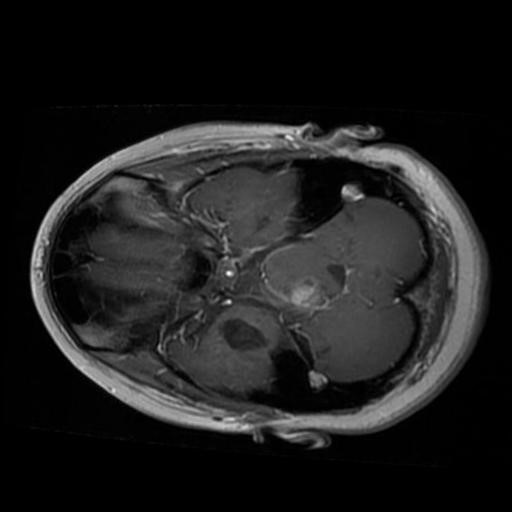
Label: brain_glioma